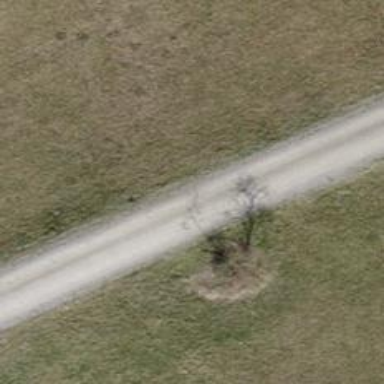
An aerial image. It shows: Track with fine gravel surface. The track has grade2 tracktype.